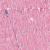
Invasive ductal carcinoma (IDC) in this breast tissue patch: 0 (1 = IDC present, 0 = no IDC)